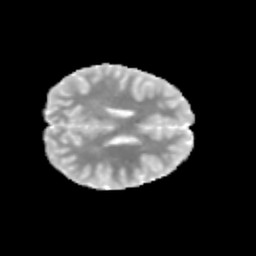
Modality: MD
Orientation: axial
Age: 9
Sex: female
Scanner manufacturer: siemens
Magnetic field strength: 3 T
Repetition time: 3.8 s
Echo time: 0.07 s